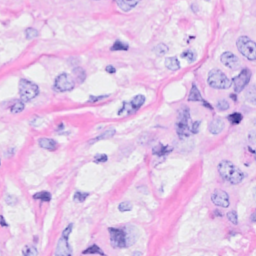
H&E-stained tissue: Breast